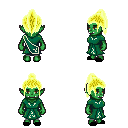
a pixel art fantasy rpg character, female body template, orc, green skin, sash dress, white pants, gold long topknot hairstyle, black slippers, four views (front, back, left, right), 2x2 character sprite sheet, small pixel art, hard edges, no anti-aliasing